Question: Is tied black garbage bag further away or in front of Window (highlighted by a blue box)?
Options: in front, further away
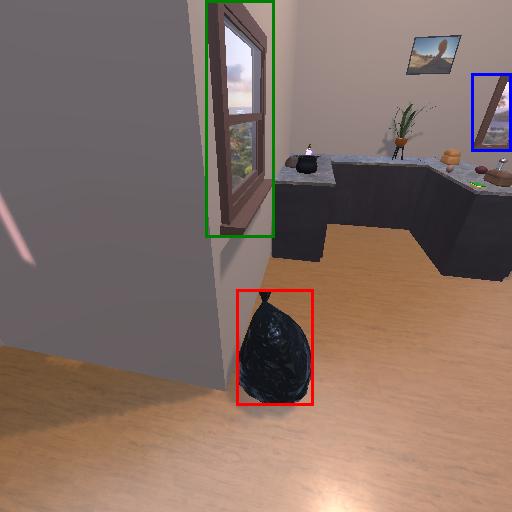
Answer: in front